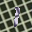
Label: 1